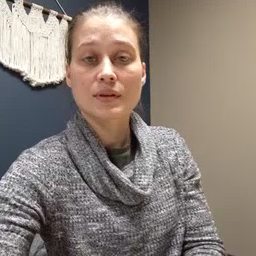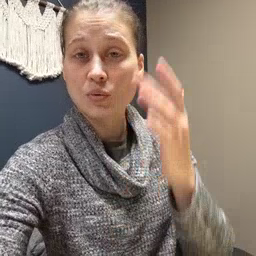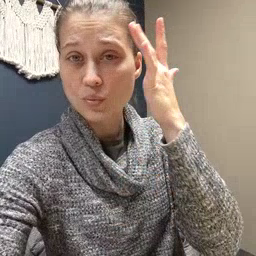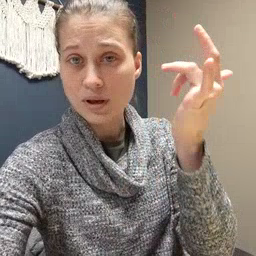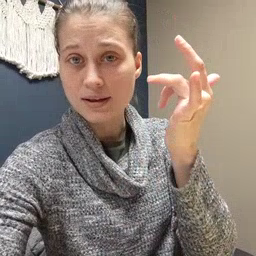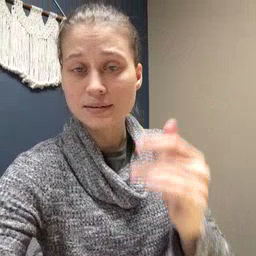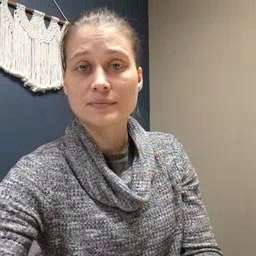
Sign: why